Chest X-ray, PA view. Patient: 57 years old, sex F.
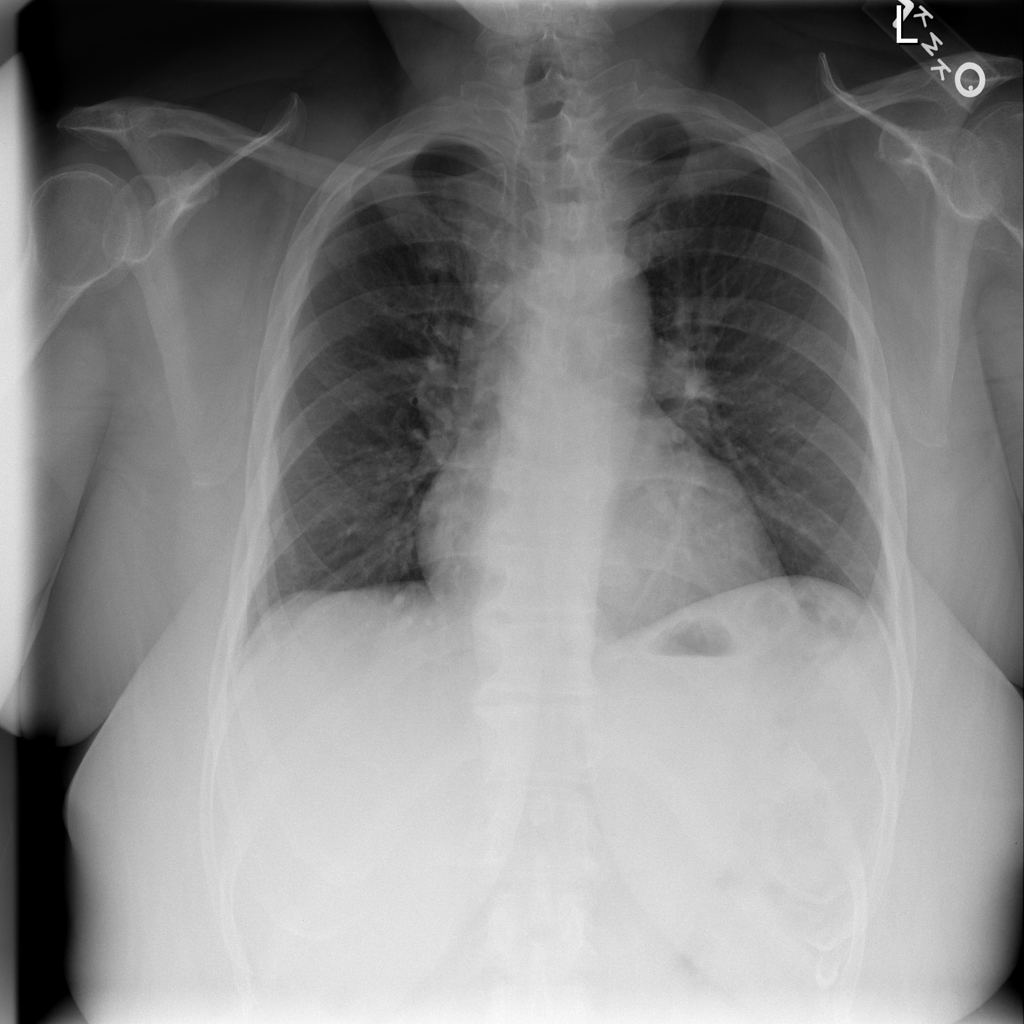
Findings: No Finding